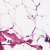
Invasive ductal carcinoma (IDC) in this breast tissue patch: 0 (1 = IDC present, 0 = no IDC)